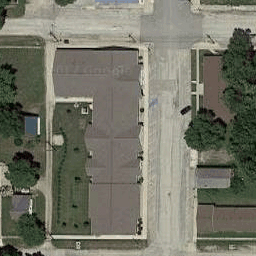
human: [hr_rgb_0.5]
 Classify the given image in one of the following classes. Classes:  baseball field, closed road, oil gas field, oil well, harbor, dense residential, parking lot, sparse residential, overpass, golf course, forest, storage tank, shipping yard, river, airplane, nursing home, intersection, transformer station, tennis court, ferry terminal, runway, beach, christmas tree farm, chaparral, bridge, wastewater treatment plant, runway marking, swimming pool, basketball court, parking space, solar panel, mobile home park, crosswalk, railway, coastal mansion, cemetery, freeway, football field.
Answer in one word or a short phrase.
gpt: nursing home